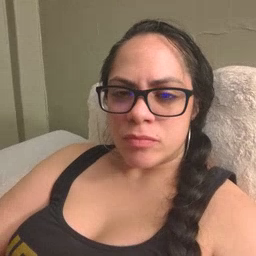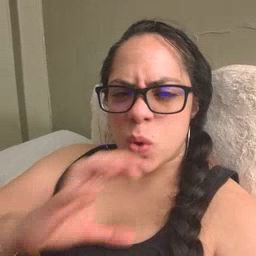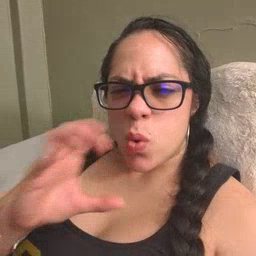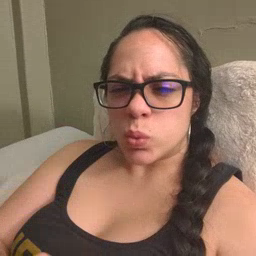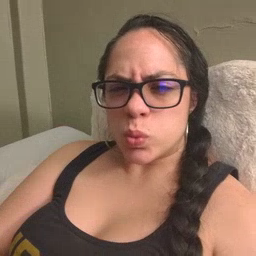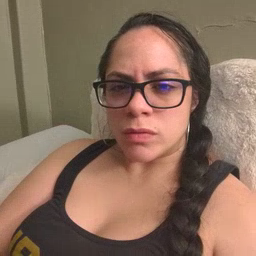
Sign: old